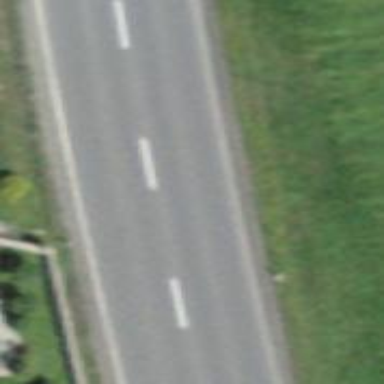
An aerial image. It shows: Asphalt road classified as primary highway.